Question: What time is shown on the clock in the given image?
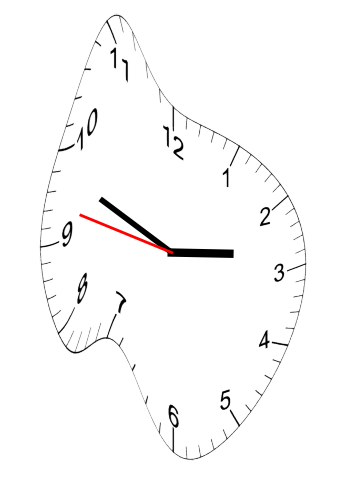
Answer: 02:48:47